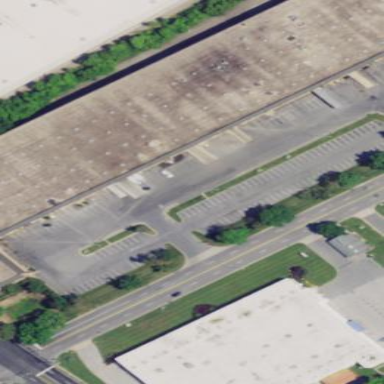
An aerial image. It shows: Commercial building.